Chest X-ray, PA view. Patient: 63 years old, sex M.
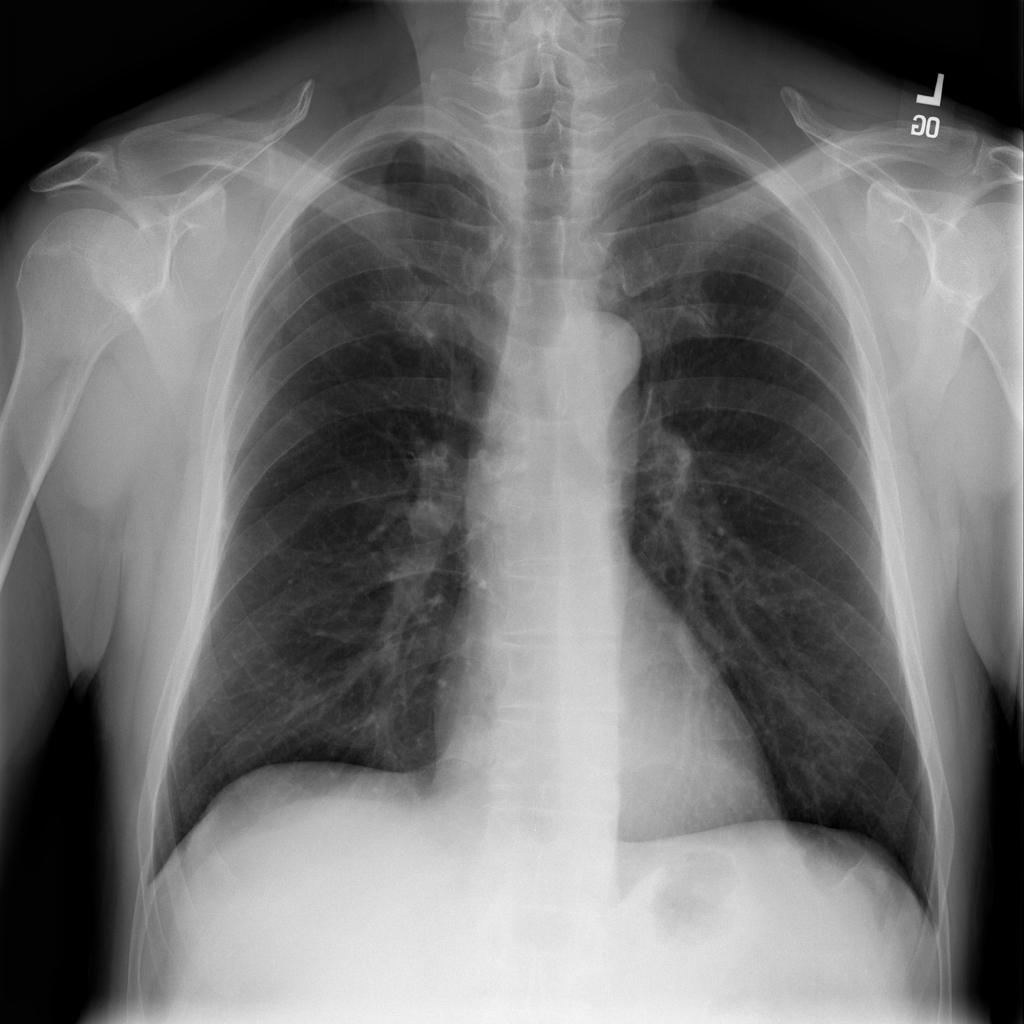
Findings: No Finding